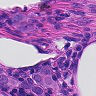
Metastatic tissue present: yes